Field crop: tomato
Growth stage: 1
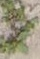
Species: portulaca